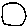
Label: circle